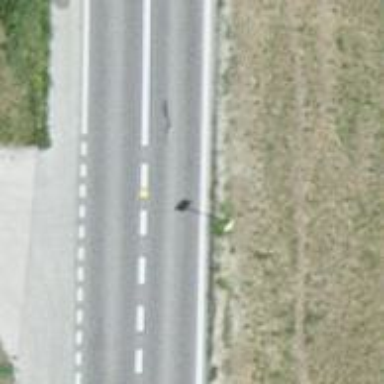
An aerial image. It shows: Secondary road with asphalt surface.